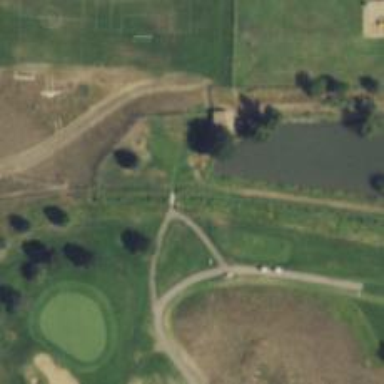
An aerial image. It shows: Golf cart path that is bridge over path.